Question: i am trying to save a new image, but then C# give me an error like the following image
the error refer to the following code
'''
string oldfilename = valid.getStringBeforeAnyChar(fi.Name, '.'); //"1"
string newfilename = FolderDir + "\" + subfolderoutput + "\" + oldfilename + Copyright + fi.Extension;
//"C:\Users\RHIT ! Solution\Desktop\direktori\Output\1[Watermarked by : RHIT Watermarker ].png"
try
{
imgPhoto.Save(newfilename, ImageFormat.Jpeg); // <-- error here
imgPhoto.Dispose();
imgWatermark.Dispose();
}
catch (Exception e)
{
MessageBox.Show(e.ToString());
}
'''
where did i go wrong ? how to resolve this ? i don't know can be an 'output' folder limit to create a new file
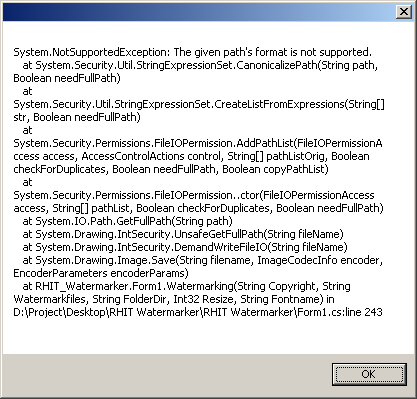
Answer: Windows File Paths do not support the colon (':') character, as well as several others for file names:
<URL>
In summation; invalid characters are:
1. < (less than)
2. > (greater than)
3. : (colon)
4. " (double quote)
5. / (forward slash)
6. \ (backslash)
7. | (vertical bar or pipe)
8. ? (question mark)
9. * (asterisk)
The backslash ('\') character may appear only when used as a folder/directory delimiter.